【题型】填空题　【知识点】平面几何　【难度】easy
如图，矩形 \(ABCD\) 中，\(AB=12\)，\(AD=27\)，点 \(F\) 在 \(BC\) 边上，折叠矩形使 \(FB\) 落在射线 \(FD\) 上，折痕为 \(GF\)，点 \(A\)，\(B\) 分别落在点 \(A_1\)，\(B_1\) 处，若 \(AG=7\)，那么 \(B_1D\) 的长为 \underline{\quad\quad\quad}.

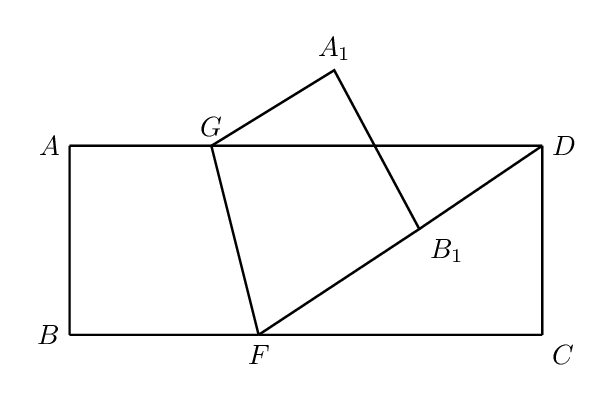
【解答】
【答案】9

【分析】考查了矩形的性质，翻折变换的性质，勾股定理，等腰三角形的判定，平行线的性质等知识，解题的关键是灵活运用所学知识解决问题，学会利用翻折不变性解决问题。

首先求出 \(GD=20\)，由矩形的性质得出 \(AD \mathbin{/\!/} BC\)，\(BC=AD=27\)，由平行线的性质得出 \(\angle DGF=\angle BFG\)，由翻折不变性可知，\(\angle BFG=\angle DFG\)，证出 \(\angle DFG=\angle DGF\)，由等腰三角形的判定定理证出 \(DF=DG=20\)，再由勾股定理求出 \(CF\)，可得 \(BF\)，再利用翻折不变性，可知 \(FB_1=FB\)，由此即可解决问题。

【详解】解：\(\because AG=7,AD=27\)，

\(\therefore GD=20\)。

\(\because\) 将纸片折叠，使 \(FB\) 落在射线 \(FD\) 上，

\(\therefore \angle BFG=\angle GFD\)，\(BF=B_1F\)。

\(\because AD  \mathbin{/\!/} BC\)，

\(\therefore \angle DGF=\angle BFG\)，

\(\therefore GD=DF=20\)，

\(\therefore CF=\sqrt{DF^2-CD^2}=\sqrt{400-144}=16\)，

\(\therefore BF=BC-CF=11\)，

\(\therefore B_1F=11\)，

\(\therefore B_1D=DF-B_1F=20-11=9\)。

故答案为：9。